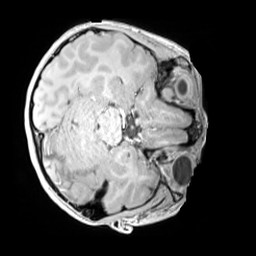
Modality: MP2RAGE
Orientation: axial
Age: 11
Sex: male
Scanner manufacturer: siemens
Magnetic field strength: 3 T
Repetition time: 4 s
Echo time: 0.00303 s